Aerial crown-view tile of a tropical tree (Barro Colorado Island, Panama), acquired 20240716:
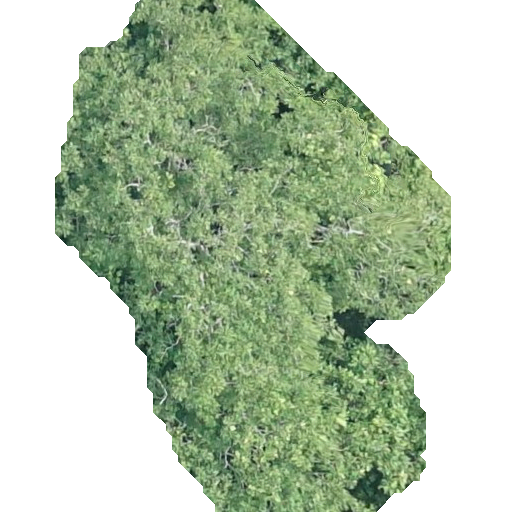
Species: Dipteryx oleifera
GBIF accepted scientific name: Dipteryx oleifera
Crown area: 232.113 m²